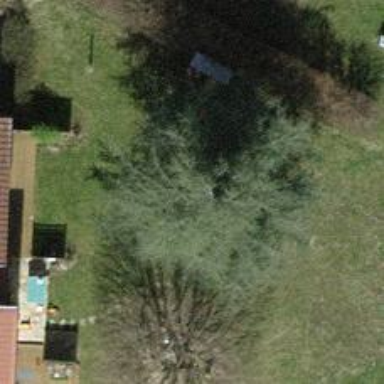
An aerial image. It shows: Needle-leaved tree in natural setting.